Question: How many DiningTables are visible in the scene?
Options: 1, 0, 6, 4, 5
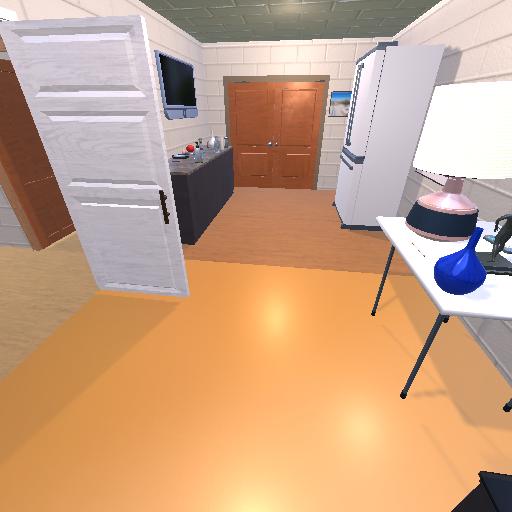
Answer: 1